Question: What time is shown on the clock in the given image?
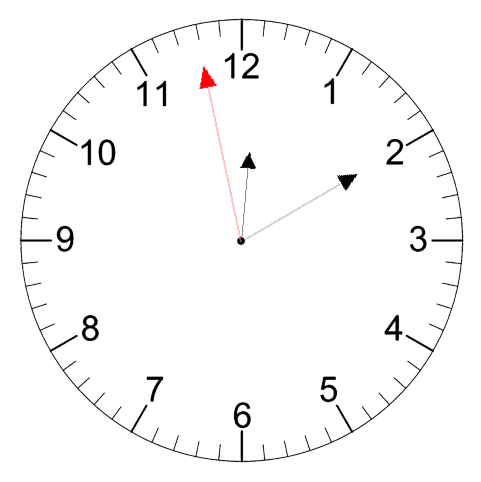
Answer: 12:09:58